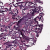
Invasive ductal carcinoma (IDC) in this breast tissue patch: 0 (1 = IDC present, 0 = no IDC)